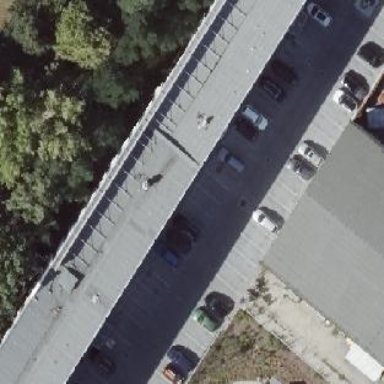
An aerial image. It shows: Office building with flat roof.